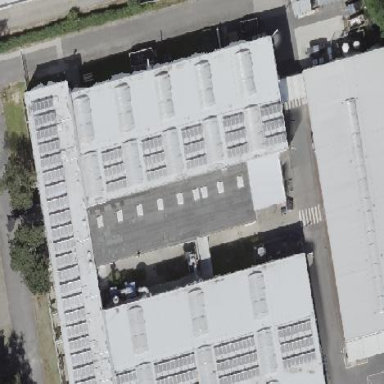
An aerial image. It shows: Industrial building with works.